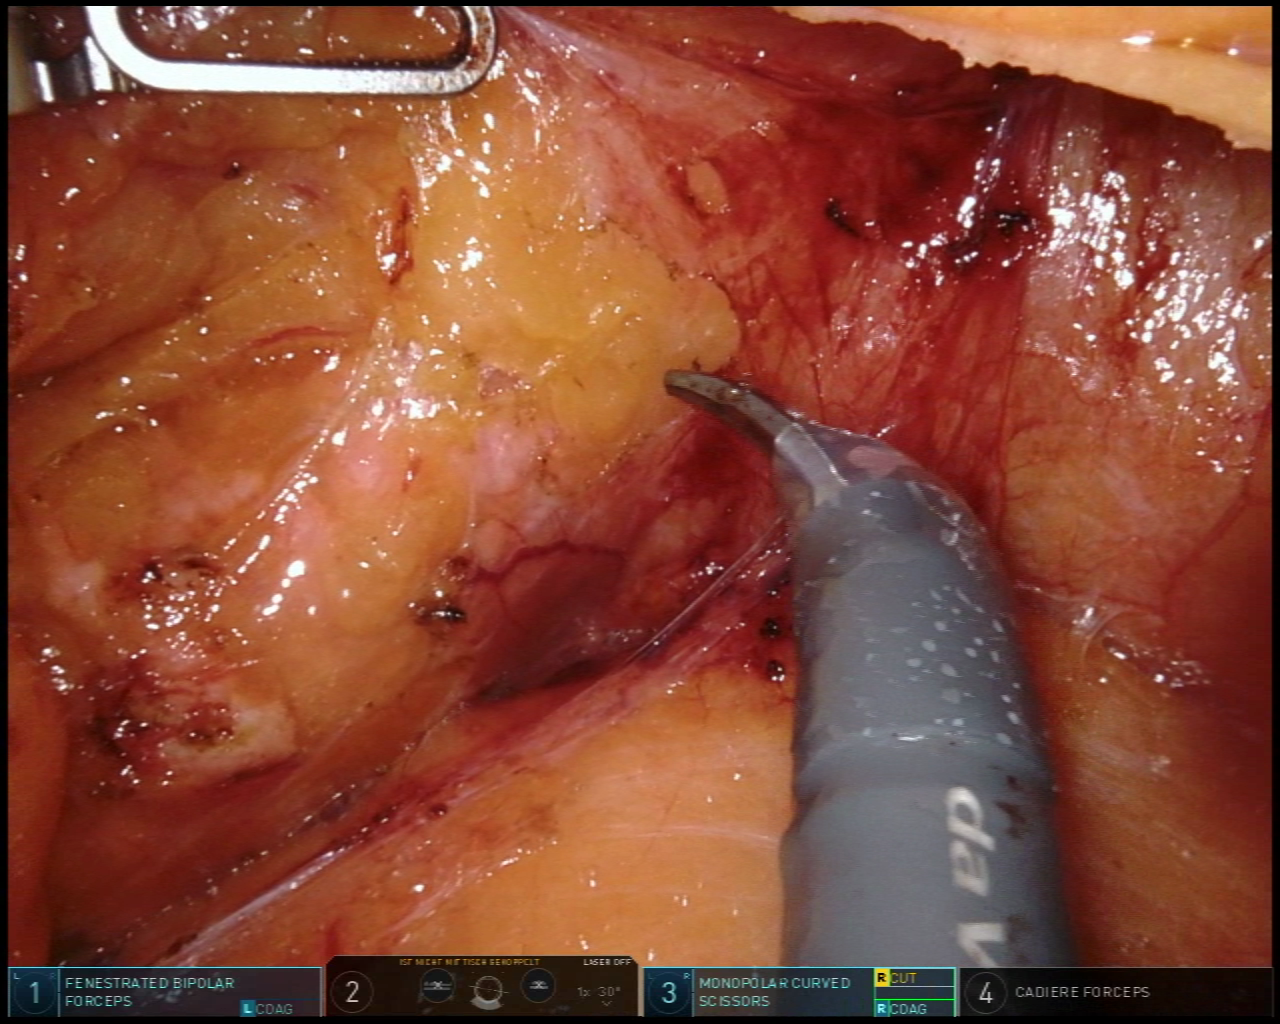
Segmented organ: pancreas
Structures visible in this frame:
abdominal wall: no
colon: no
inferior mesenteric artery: no
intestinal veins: no
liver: no
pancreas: yes
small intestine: no
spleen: no
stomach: no
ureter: no
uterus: no
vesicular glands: no